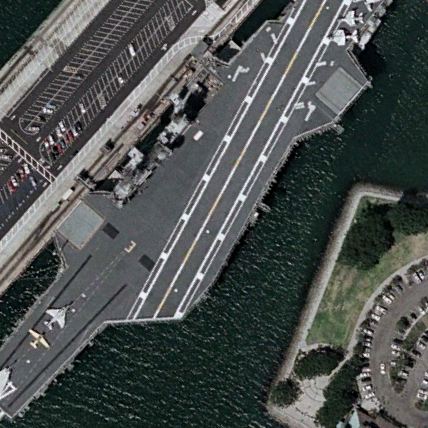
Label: aircraft_carrier